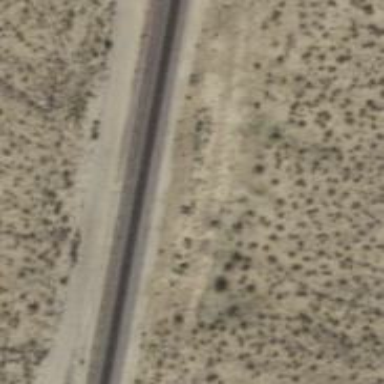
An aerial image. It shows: Railway track.